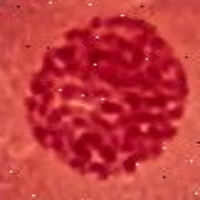
Label: prophase